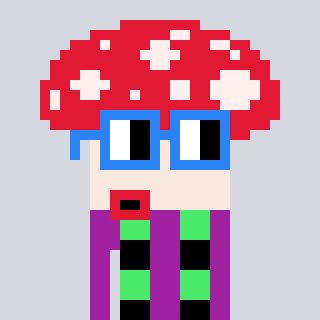
a pixel art character with square blue glasses, a mushroom-shaped head and a magenta-colored body on a cool background